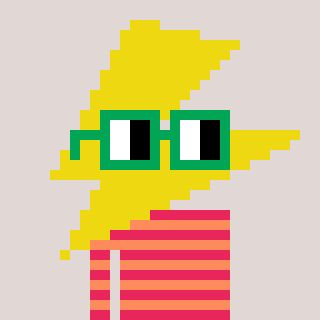
a pixel art character with square green glasses, a lightning bolt-shaped head and a peachy-colored body on a warm background